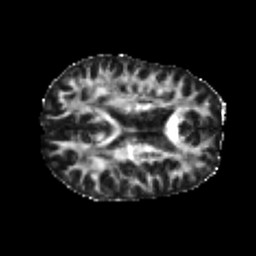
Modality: FA
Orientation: axial
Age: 25
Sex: male
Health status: healthy
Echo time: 0.074 s